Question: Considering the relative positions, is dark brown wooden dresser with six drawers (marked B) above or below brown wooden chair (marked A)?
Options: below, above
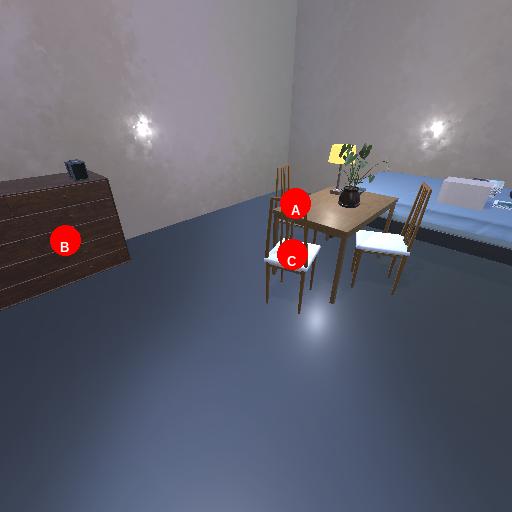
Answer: below